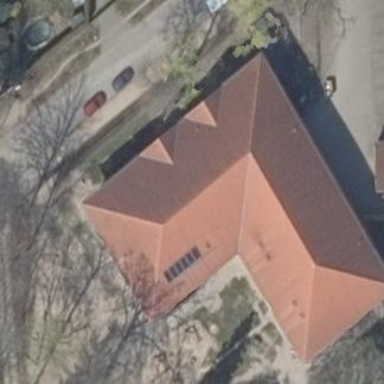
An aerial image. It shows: Public kindergarten with hipped roof.